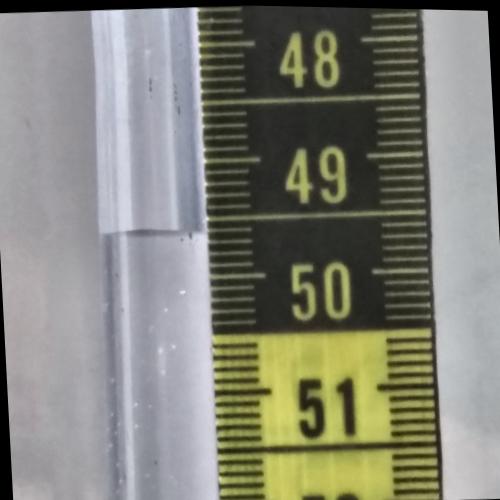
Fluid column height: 49.6 cm